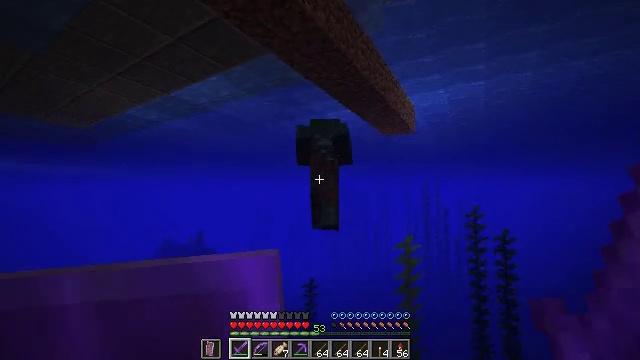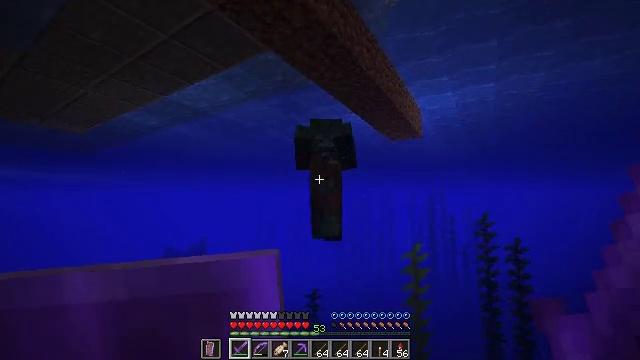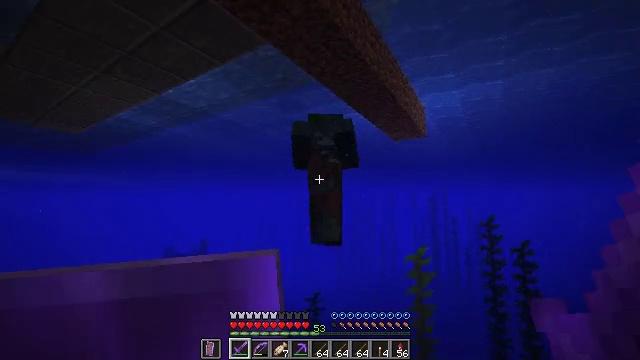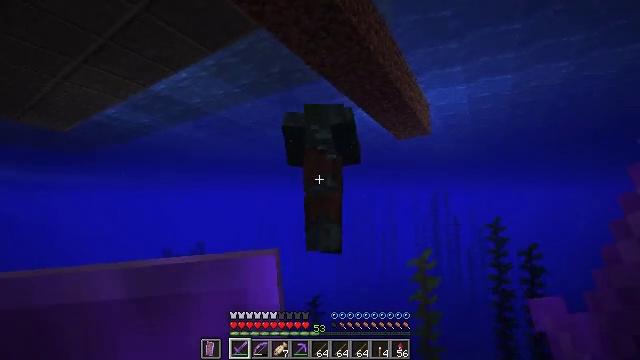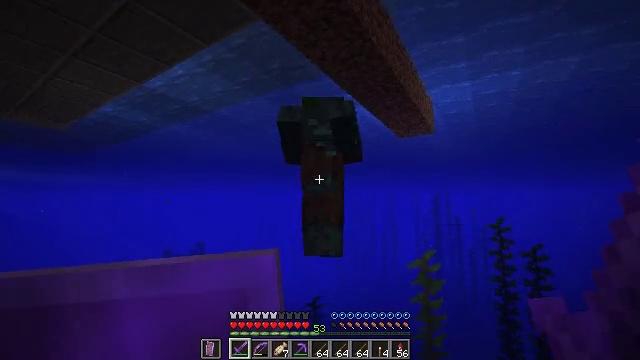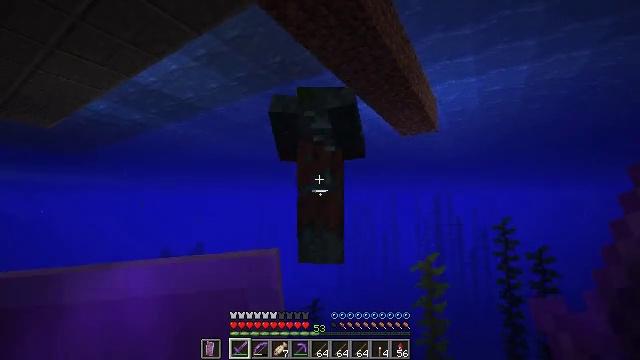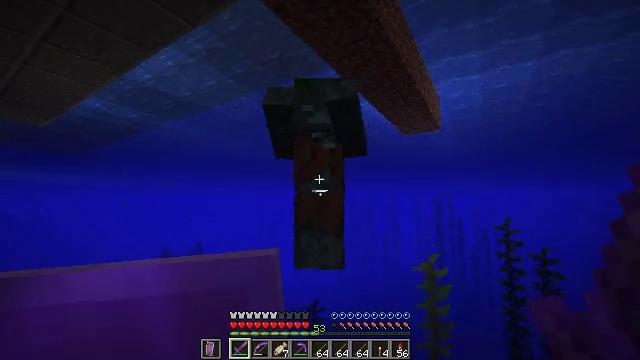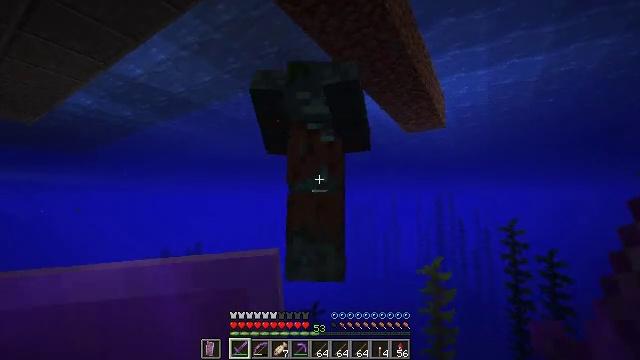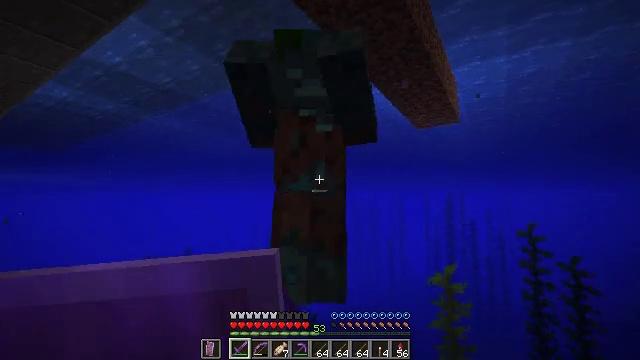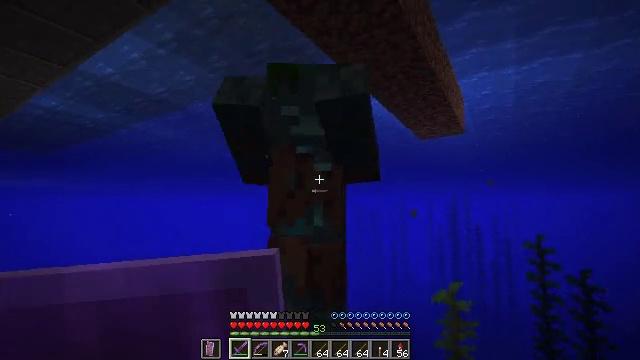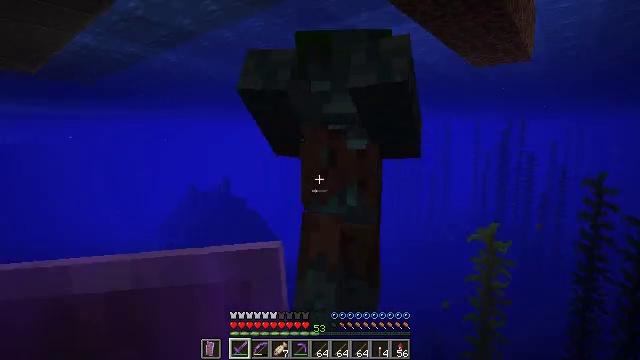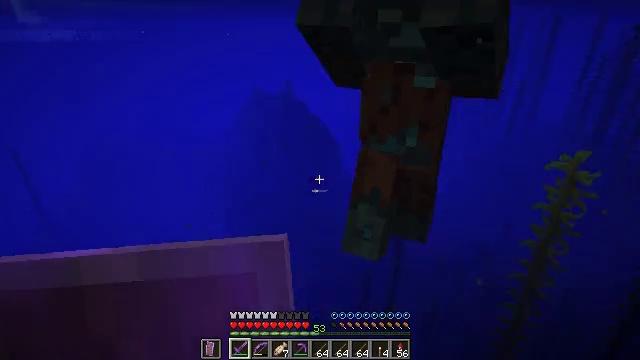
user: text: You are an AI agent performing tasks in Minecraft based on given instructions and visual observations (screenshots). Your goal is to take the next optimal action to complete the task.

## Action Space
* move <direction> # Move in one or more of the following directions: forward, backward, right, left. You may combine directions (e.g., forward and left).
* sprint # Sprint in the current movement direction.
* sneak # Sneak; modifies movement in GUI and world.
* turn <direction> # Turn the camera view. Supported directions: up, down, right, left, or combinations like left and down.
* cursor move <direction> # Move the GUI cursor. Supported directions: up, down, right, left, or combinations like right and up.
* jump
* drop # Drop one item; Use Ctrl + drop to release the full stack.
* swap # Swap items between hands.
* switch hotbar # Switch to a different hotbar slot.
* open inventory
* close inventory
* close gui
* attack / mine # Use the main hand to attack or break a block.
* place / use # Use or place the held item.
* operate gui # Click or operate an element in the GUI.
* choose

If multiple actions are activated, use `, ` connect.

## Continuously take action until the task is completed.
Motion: motion action
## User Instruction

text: Kill a drowned.
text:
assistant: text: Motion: move forward, sprint, turn up
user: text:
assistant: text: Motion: move forward, sprint
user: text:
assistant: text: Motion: move forward, sprint
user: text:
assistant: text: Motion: move forward, sprint
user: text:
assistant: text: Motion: move forward, sprint
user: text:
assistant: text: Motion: move forward, sprint
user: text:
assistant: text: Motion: sprint, attack / mine
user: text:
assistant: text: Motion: move back, sprint, attack / mine
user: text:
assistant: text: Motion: move back, attack / mine
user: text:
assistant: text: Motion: move back, turn left and down, attack / mine
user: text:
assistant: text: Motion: move back, turn left and down
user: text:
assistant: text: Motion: no_op